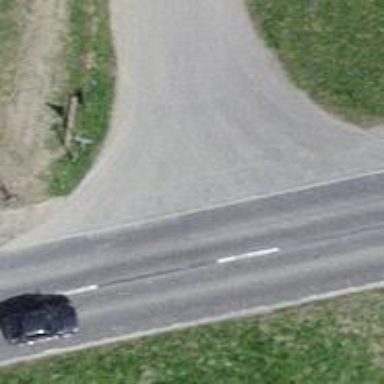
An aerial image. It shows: Unmarked road crossing.